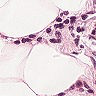
Metastatic tissue present: yes